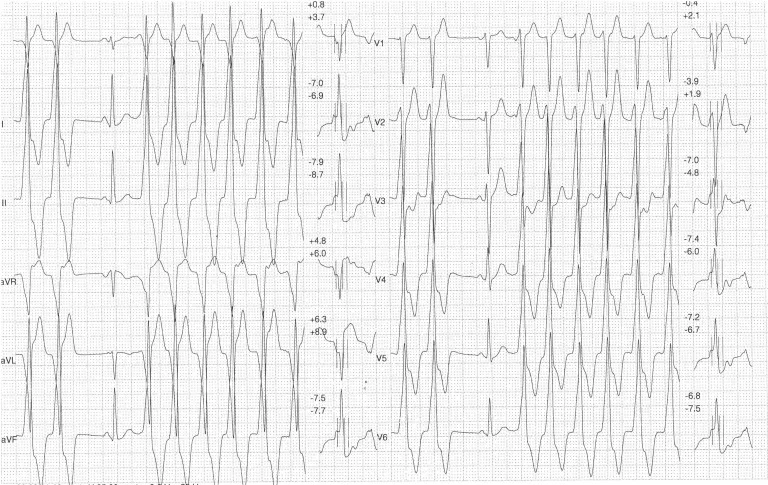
Non sustained ventricular tachycardia at exercise stress test (treadmill).
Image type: electrography (ekg)